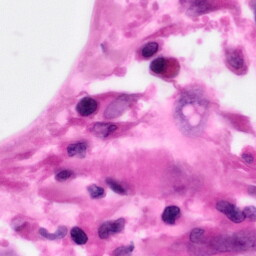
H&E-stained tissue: Pancreatic